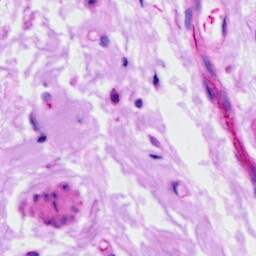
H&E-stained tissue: Ovarian